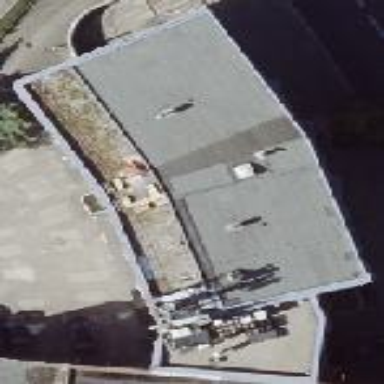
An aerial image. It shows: Commercial building.